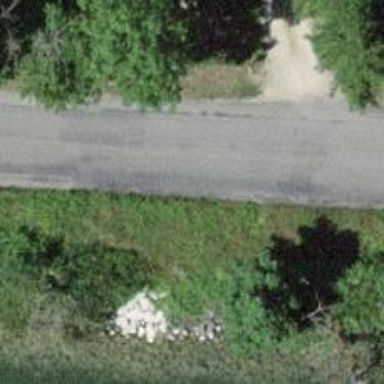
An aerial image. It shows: Unclassified road with asphalt surface.